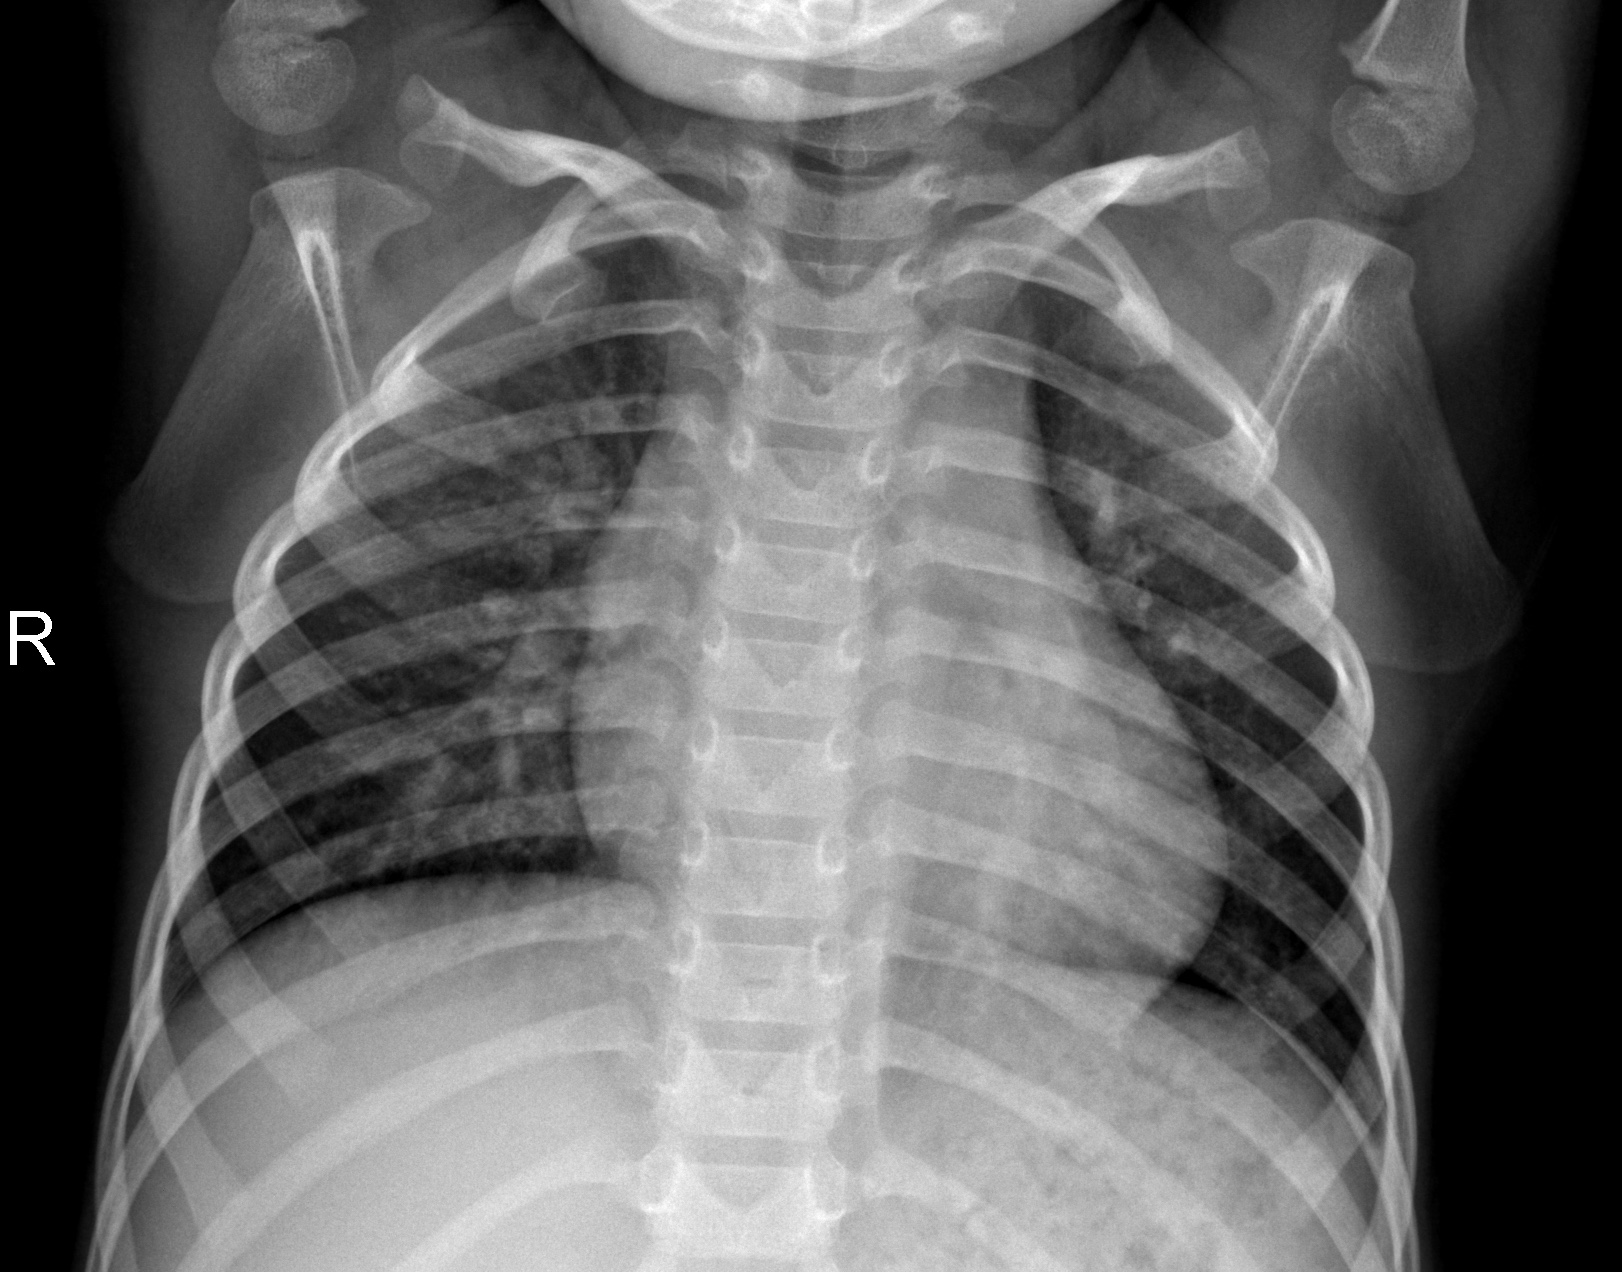
Diagnosis: NORMAL